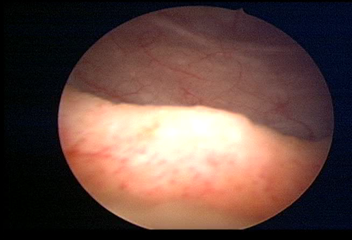
Modality: WLC
Class: Normal mucosa
Bladder cancer association: No